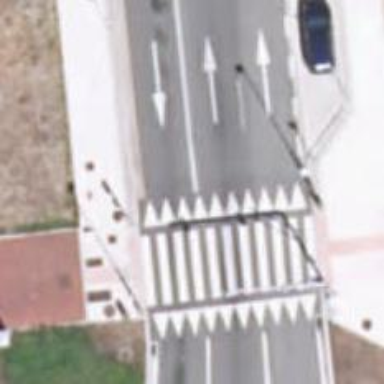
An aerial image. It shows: Marked crossing on footway with cycle lane.